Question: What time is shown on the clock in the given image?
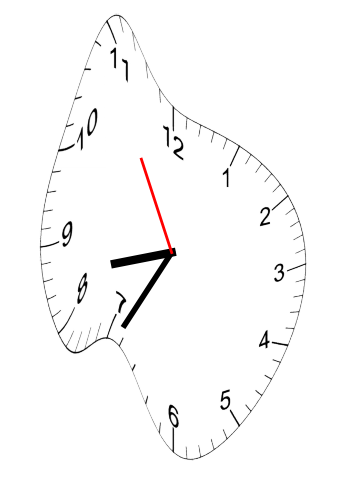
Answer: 08:34:55